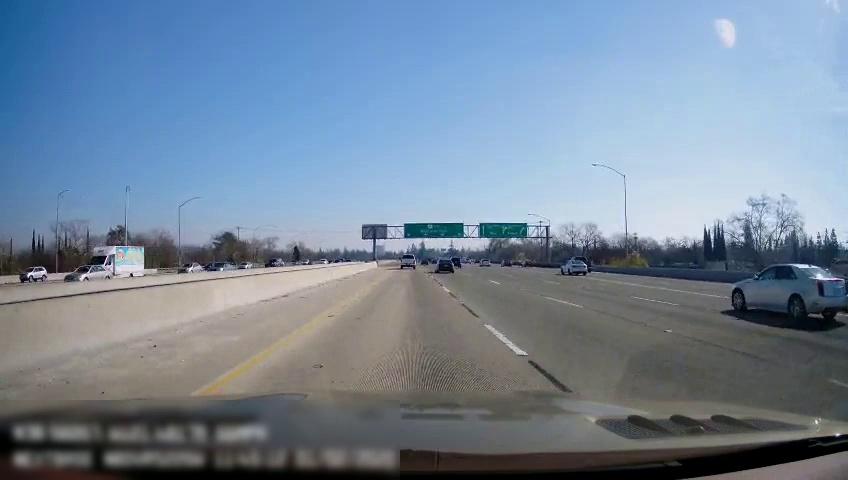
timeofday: Day
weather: Sunny
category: Drivable Space
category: Vehicles | Truck
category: Vehicles | Car
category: Vehicles | SUV
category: Vehicles | Car
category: Vehicles | Car
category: Vehicles | Car
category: Vehicles | Truck
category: Drivable Space
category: Vehicles | Truck
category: Vehicles | Truck
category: Vehicles | Car
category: Vehicles | Car
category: Vehicles | SUV
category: Vehicles | Car
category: Vehicles | Car
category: Vehicles | Car
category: Vehicles | Car
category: Lanes | Current Lane
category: Lanes | Current Lane
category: Lanes | Alternate Lane
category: Lanes | Alternate Lane
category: Lanes | Alternate Lane
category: Traffic | Signs
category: Traffic | Signs
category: Traffic | Signs